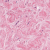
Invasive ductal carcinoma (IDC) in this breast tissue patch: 0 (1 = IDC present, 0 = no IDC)